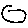
Label: circle